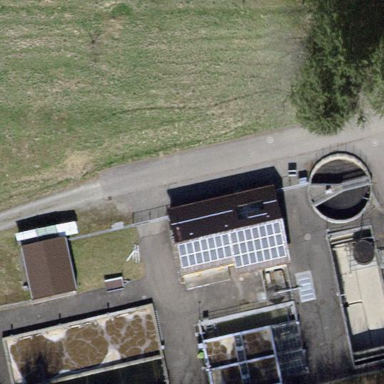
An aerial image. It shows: Wastewater plant.